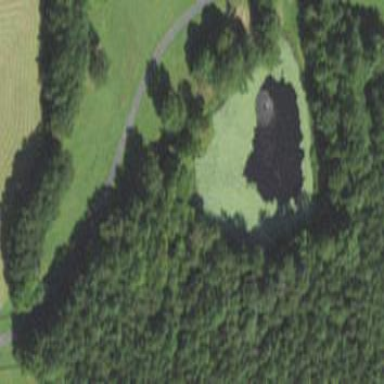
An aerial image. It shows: Reservoir of natural water.